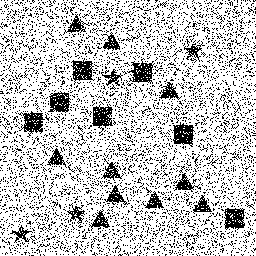
Squares: 7
Triangles: 10
Stars: 4
Total shapes: 21